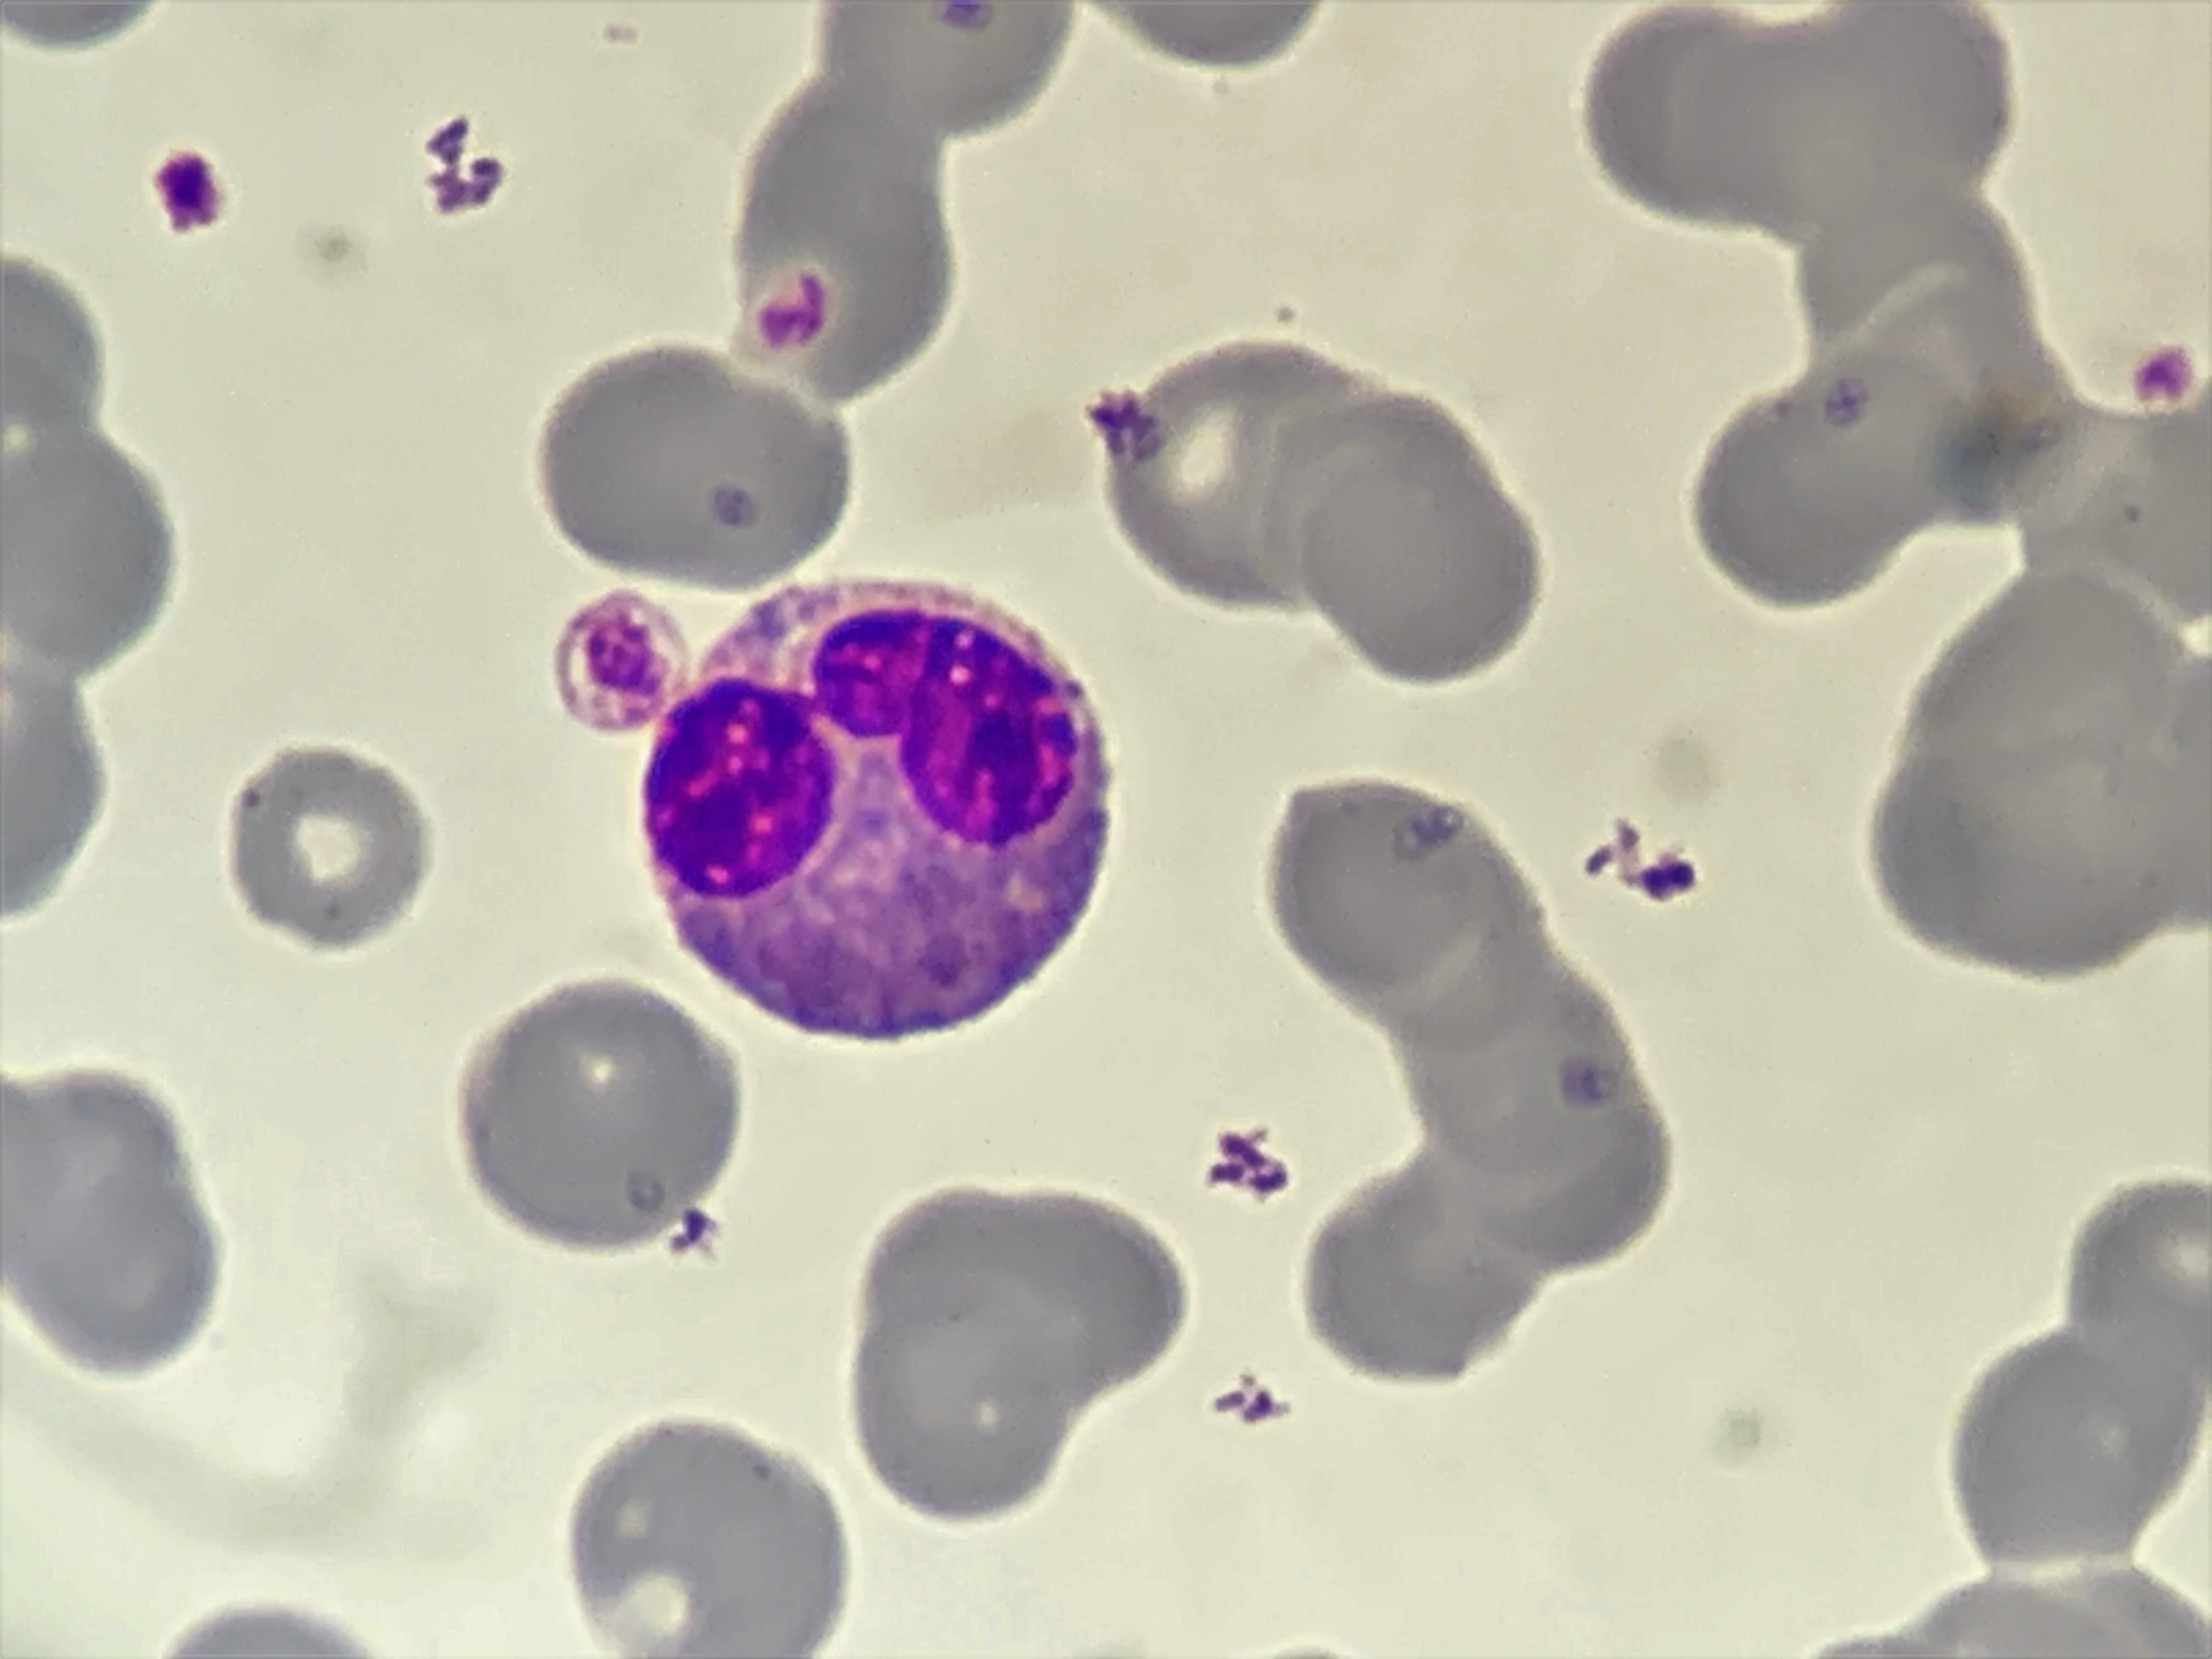
Cell type: EOSINOPHILS